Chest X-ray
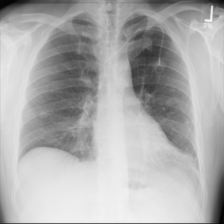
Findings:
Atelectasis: negative
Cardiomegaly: negative
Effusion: negative
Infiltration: negative
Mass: negative
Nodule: negative
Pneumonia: negative
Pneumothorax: negative
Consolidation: negative
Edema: negative
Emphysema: negative
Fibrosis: negative
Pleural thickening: negative
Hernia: negative